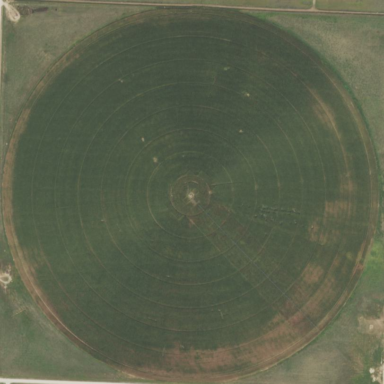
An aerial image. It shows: Farmland with pivot irrigation system.